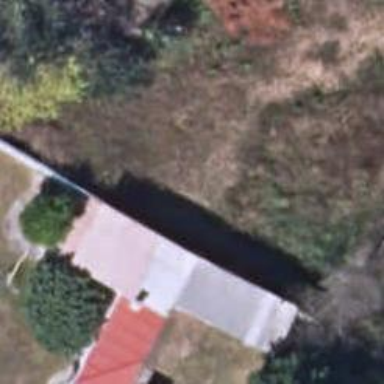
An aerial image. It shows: Fence is in the image.